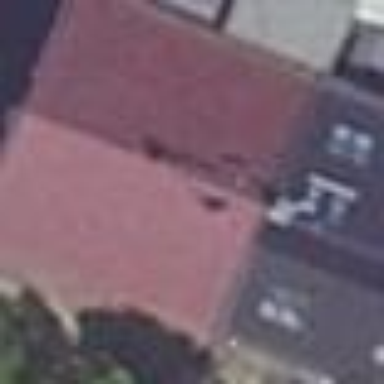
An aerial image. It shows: Semi-detached house with gabled roof.